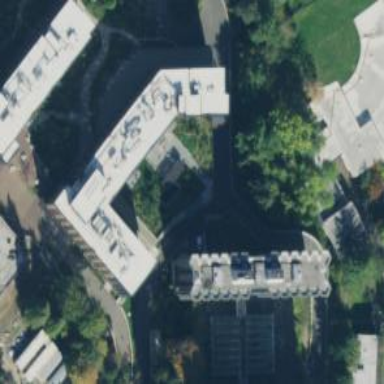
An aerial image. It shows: Building with white roof.